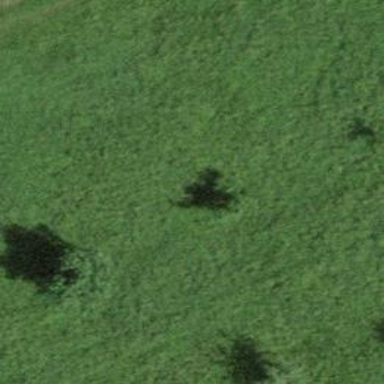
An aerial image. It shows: Broadleaved tree with lush leaves.